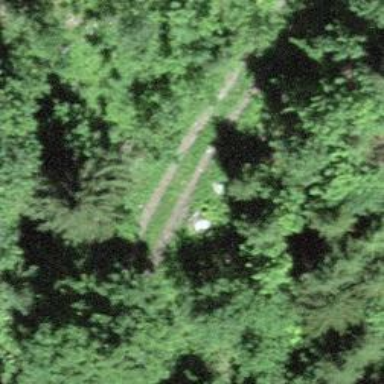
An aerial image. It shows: Track road with grade3 tracktype.